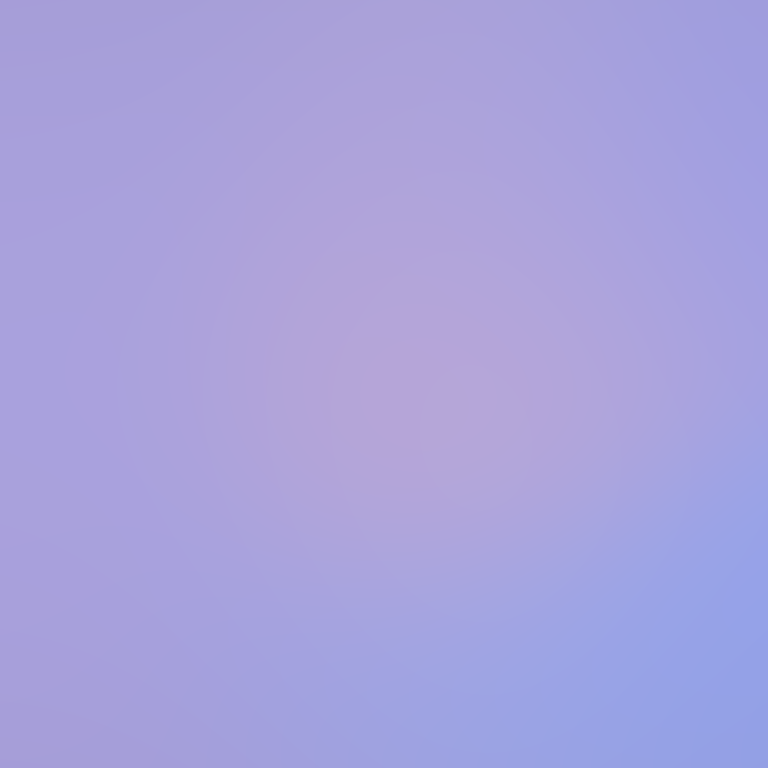
Abstract light effect, smooth gradient from soft lavender to light blue, serene atmosphere, diffuse glow, no room, no furniture, no objects.